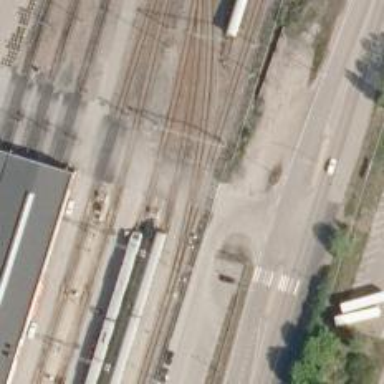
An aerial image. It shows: Railway level crossing.